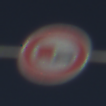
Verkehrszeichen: UeberholverbotKraftfahrzeuge
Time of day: MorningAfternoon
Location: Outdoor (Nature)
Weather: Clear
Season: NotSpecified
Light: Natural